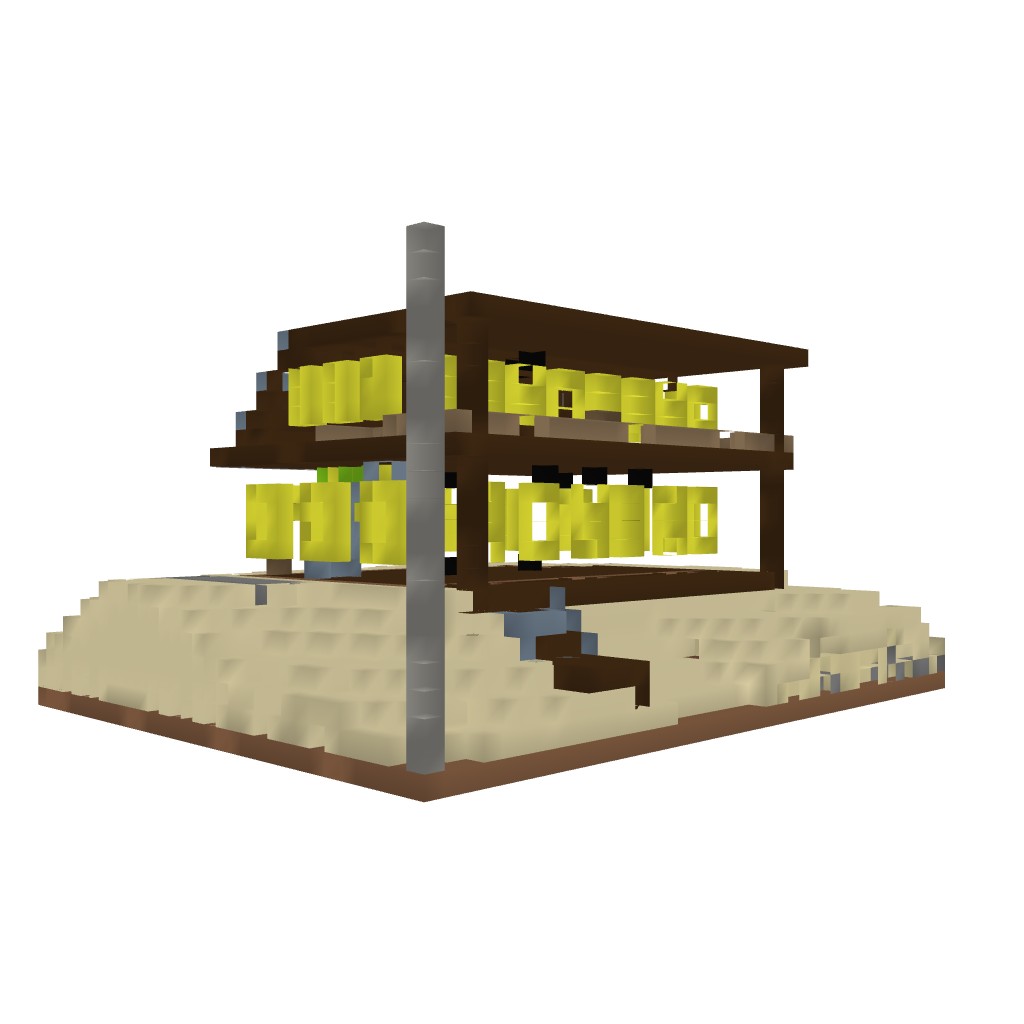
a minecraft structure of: lake house